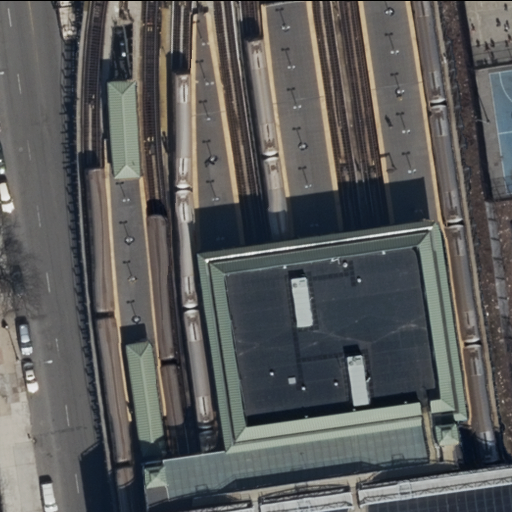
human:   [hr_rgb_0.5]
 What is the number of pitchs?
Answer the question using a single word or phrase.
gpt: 1

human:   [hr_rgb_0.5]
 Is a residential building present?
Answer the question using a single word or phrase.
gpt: yes

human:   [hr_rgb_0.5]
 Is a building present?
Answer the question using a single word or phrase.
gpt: yes

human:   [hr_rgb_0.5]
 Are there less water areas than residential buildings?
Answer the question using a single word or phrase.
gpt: yes

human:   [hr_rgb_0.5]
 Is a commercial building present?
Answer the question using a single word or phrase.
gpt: no

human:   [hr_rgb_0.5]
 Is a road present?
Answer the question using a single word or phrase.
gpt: yes

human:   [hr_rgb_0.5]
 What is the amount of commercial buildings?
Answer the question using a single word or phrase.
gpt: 0

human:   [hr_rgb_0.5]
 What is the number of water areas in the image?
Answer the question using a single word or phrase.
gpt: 0

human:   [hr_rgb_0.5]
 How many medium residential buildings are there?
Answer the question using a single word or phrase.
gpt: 0

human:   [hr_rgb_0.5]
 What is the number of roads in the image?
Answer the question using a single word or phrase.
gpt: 1

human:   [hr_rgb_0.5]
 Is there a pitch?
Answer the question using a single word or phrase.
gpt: yes

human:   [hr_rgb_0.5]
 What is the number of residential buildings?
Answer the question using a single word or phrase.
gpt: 1

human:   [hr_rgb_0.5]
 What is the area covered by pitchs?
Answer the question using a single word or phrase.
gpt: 422m2

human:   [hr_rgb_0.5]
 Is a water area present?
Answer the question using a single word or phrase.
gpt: no

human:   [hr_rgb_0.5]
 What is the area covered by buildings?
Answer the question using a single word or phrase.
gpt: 2505m2

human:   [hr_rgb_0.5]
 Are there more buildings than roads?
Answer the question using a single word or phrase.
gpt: no

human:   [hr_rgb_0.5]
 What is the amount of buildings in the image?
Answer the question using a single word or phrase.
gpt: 1

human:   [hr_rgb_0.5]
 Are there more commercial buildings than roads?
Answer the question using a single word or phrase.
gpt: no

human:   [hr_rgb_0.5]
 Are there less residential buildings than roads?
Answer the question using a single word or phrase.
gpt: no

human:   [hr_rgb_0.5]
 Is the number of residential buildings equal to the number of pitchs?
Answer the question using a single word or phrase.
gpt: yes

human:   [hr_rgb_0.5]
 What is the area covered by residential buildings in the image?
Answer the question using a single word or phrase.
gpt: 2505m2

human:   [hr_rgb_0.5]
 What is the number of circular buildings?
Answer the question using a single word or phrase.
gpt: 0

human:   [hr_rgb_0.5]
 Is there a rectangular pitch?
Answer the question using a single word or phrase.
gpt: yes

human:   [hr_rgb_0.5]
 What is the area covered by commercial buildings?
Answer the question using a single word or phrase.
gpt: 0m2

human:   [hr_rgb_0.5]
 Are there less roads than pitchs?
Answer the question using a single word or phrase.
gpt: no

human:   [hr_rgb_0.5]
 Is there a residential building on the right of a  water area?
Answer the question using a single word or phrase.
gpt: no

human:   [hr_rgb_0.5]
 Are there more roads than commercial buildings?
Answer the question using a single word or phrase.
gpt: yes

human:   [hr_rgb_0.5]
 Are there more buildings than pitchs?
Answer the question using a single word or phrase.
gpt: no

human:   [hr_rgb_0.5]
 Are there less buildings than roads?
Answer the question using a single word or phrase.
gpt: no

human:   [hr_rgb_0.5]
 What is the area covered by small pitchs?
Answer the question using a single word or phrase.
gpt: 0m2

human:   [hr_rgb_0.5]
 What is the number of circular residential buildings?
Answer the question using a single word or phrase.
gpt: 0

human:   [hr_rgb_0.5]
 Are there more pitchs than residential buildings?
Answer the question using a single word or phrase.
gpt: no

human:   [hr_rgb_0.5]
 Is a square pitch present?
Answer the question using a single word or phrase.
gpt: no

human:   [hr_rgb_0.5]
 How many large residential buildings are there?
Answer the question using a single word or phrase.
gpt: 1

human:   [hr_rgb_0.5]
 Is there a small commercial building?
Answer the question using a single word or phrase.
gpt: no

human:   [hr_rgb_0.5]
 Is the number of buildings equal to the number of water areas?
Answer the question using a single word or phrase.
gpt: no

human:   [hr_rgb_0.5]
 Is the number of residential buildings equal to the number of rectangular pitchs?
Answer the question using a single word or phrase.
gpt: yes

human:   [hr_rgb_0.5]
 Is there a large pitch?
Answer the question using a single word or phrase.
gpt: no

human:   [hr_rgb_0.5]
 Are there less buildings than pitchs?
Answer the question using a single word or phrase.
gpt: no

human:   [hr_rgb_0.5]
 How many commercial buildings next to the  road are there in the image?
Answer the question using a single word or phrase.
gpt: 0

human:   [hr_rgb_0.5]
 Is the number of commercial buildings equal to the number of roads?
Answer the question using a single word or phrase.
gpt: no

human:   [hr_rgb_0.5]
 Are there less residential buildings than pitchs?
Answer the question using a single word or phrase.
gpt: no

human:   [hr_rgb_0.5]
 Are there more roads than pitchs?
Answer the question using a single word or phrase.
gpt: no

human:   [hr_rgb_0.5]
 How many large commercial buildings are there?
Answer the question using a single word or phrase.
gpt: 0

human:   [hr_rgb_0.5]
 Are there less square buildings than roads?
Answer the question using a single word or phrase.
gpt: yes

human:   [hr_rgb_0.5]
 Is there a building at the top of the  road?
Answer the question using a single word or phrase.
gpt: no

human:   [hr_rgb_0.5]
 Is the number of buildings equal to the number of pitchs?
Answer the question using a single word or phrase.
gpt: yes

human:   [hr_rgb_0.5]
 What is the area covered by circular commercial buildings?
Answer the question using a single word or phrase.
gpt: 0m2

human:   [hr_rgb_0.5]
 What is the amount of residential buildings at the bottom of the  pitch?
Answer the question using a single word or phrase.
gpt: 1

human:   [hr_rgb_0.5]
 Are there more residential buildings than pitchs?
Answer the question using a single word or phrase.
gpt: no

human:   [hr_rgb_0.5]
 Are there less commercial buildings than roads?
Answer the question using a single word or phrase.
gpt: yes

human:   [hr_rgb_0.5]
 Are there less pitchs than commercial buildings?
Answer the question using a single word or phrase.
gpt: no

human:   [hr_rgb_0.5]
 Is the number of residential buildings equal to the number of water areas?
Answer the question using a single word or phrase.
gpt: no

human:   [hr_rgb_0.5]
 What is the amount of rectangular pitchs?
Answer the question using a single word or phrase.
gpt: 1

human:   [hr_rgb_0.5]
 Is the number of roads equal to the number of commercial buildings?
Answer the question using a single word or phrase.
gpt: no

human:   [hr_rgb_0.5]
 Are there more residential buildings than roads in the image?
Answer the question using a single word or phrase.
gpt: no

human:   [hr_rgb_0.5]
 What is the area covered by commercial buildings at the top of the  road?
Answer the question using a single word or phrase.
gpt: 0m2

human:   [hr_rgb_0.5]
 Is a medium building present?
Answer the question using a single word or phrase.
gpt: no

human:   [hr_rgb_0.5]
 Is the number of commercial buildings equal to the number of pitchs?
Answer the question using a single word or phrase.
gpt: no

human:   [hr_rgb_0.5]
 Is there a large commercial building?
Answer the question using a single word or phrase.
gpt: no

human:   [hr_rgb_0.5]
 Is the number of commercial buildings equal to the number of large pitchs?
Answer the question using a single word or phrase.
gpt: yes

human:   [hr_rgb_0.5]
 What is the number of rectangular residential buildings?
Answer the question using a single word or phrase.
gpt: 0

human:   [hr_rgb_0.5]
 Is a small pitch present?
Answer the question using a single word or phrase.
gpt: no

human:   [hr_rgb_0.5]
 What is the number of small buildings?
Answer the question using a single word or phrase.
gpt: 0